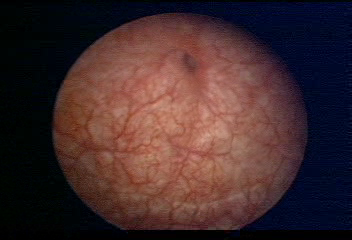
Modality: WLC
Class: Normal mucosa
Bladder cancer association: No